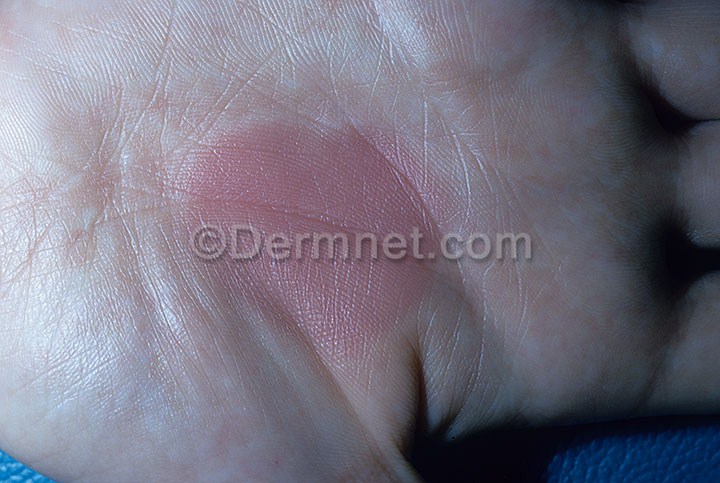
Disease: Exanthems and Drug Eruptions